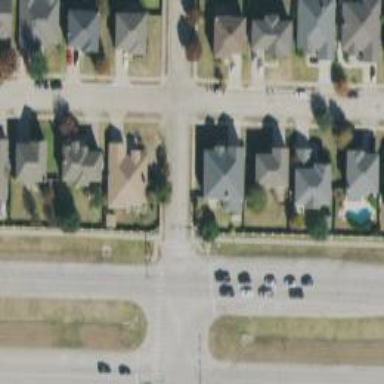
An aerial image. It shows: Residential road with separate sidewalk.